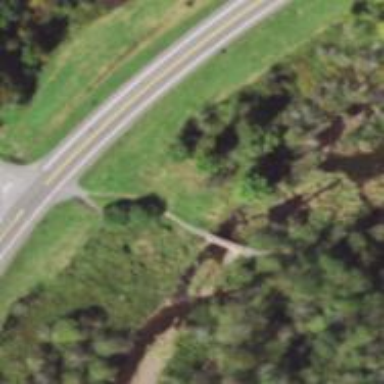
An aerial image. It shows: Excellent visible footway trail.